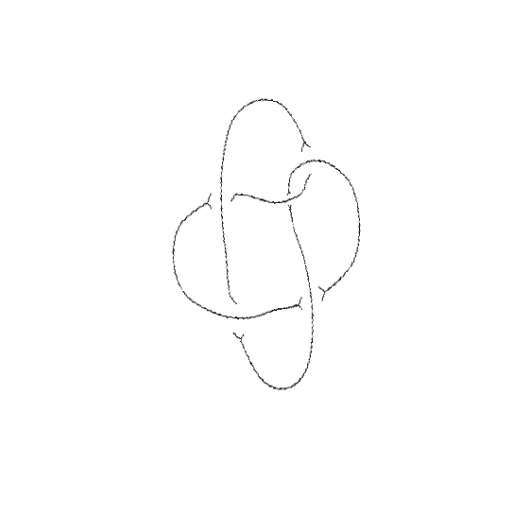
Crossing number: 5